Question: I have few questions related to oop in java.
I understand that relationship means inheritance.
I understand that relationship means I need to implement interfaces.
Problems arise here :

Now, if I have more variables eg:
in class Square -> int side;
in class Rectangle -> int width , int height.... and so on.
If I do as suggested good practice , ie create a interface instance
'''
Shape s = new Square();
'''
then I cannot access instance variable .
So, I had to rely on something like this :
'''
Square s = new Square();
s.side = 3;
s.draw();
'''
1. So, Is my design incorrect?
2. Should class that implements interface only have the methods that interface has and nothing else for calling purposes?
Same question arises in case of Inheritance.
eg:
'''
public class Animal{
}
public class Reptile extends Animal{
}
public class Dog extends Animal{
}
'''
Now, If i try something like this :
Dog has its own variables like teeth, legs and eyes.
'''
Animal a = new Dog();
a.teeth = 30; // will not work
'''
OR
will it be correct according to practices like this :
'''
Dog d = new Dog();
d.teeth = 30;
'''
So, I am missing some design details? Please explain.
I my trying my best to make correct design.Just stumbled on these things.
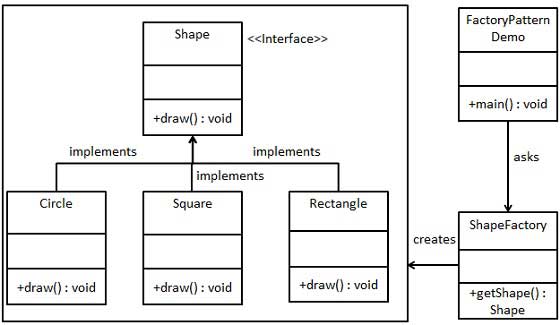
Answer: I don't see any problems with the inheritance and polymorphism relevant to your design. (Except I would say that squares, circles, rectangles are shapes so maybe use inheritance instead). There might be something about Java syntax you're missing though.
Consider any declaration:
'A test = new B()'
The first keyword, 'A', tells the computer what the type of variable is. In this case, you guarantee the computer that whatever your variable refers to is going to be an 'A'. The second keyword, 'test', is just the name of your variable. The third part, '= new B()' tells the computer that you're assigning 'test' to refer to a new object of type 'B'. As long as 'B' is an 'A', you're fine.
Now let's consider the first example, with 'Square' and 'Shape'. If you say
'Shape s = new Square()'
you are telling the computer that 's' is reference to a 'Shape' - i.e. "Whatever 's' is referring to is always going to be a 'Shape'. When you set it '= new Square()' you are saying that you want it to reference a 'Square'. This is fine because a 'Square' 'Shape'. However, you cannot then say 's.side = 3' because 's' you have only guaranteed the computer that 's' refers to a 'Shape' and not all 'Shape's have just 1 side length.
Suppose for sake of contradiction that you be able to access s.side. Then how would you reconcile these two code blocks?
'''
Square s = new Square();
s.side = 3;
System.out.println( s.side );
Shape s = new Square();
s.side = 3;
s = new Circle();
System.out.println( s.side );
'''
Clearly a 'Circle' does not have a side which would "circumvent" our logic.
On the other hand, if you say
'Square s = new Square();'
You guarantee the computer that whatever 's' refers to will have a 'side' property, and so you are allowed to access 's.side'.
Specific answer to your question "So, I am missing some design details?"
I don't think you are missing design details. I think you are just not quite getting what the code means. For example, there are cases where you want to say
'Animal a = new Dog();'
and there are cases where you want to say
'Dog a = new Dog();'
In determining what type identifier (Animal or Dog) you want to use, you ask yourself the question, "Am I operating on Animals or Dogs?" If you're operating on animals, you say
'Animal a = new Animal();'
Then, you could do more complex operations. For example, if you had a list of Animals and all Animals had a method 'live()', then you could go through the list and make all Animals 'live()' without having to worry if its a Dog a Cat or a Camel. Code:
'''
ArrayList< Animal > listOfAnimals = new ArrayList< Animal >();
//populate the list
for ( Animal a : listOfAnimals ) {
a.live();
}
'''
If you're operating on only dogs (e.g. you need them all to bite), then you have to use the 'Dog' identifier. Code:
'''
ArrayList< Dog > listOfDogs = new ArrayList< Dog >();
//populate the list
for ( Dog d : listOfDogs ) {
d.bite();
}
'''
What problems would arise if instead, we declared 'ArrayList< Animal > listOfDogs = new ArrayList< Animal >();' and made every element 'bite()'?